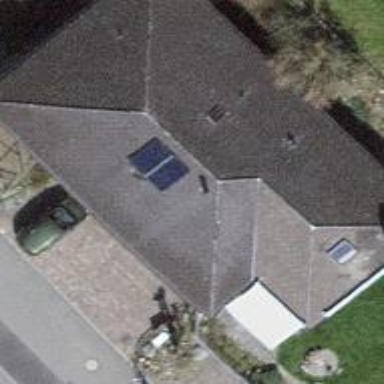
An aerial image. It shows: Solar power generator with photovoltaic panels.